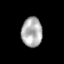
Tissue: lung
Cell type: Epithelial cells
Senescence score: 0.1394
Nuclear area (px): 601
Mean DAPI intensity: 174.213